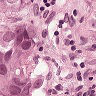
Metastatic tissue present: yes